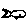
Label: fish